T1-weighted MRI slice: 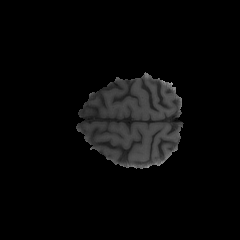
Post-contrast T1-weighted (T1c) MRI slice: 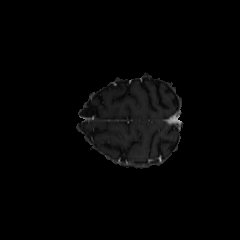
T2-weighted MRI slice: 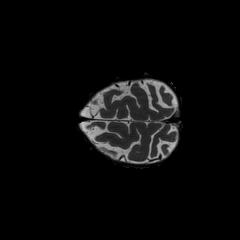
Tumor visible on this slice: no